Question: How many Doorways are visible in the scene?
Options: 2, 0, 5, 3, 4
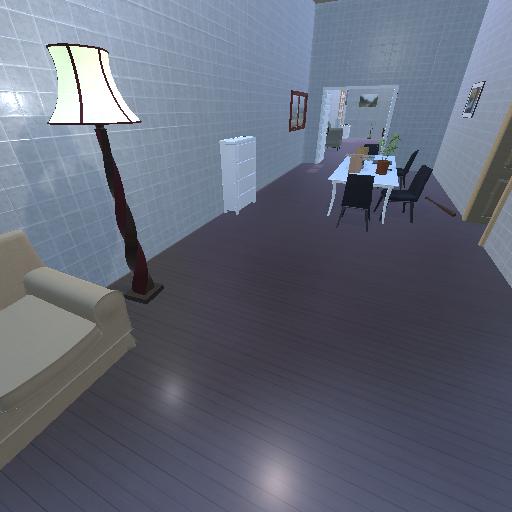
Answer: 2